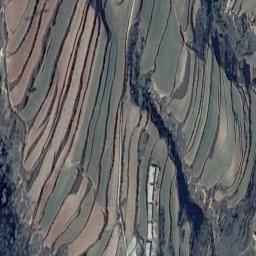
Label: terrace